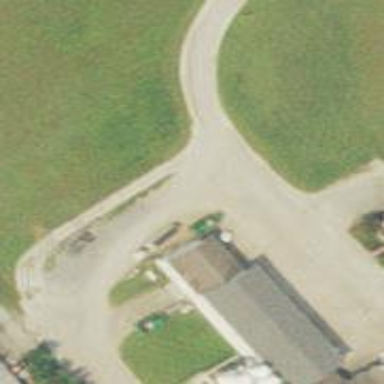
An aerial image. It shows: Building with agrarian shop.